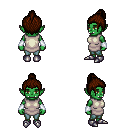
a pixel art fantasy rpg character, female body template, orc, green skin, white tunic, teal pants, brown short topknot hairstyle, white cloth bracers, metal boots, four views (front, back, left, right), 2x2 character sprite sheet, small pixel art, hard edges, no anti-aliasing